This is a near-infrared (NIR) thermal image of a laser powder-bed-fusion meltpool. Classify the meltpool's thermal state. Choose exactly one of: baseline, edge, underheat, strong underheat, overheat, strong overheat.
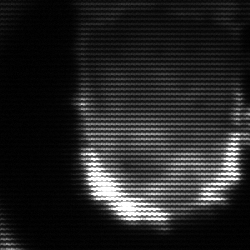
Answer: baseline